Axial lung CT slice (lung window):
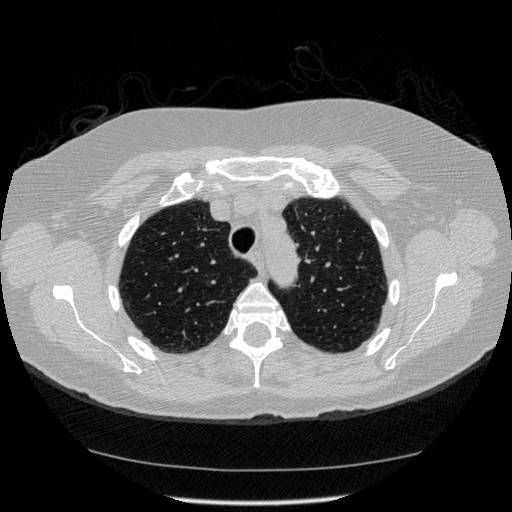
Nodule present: no